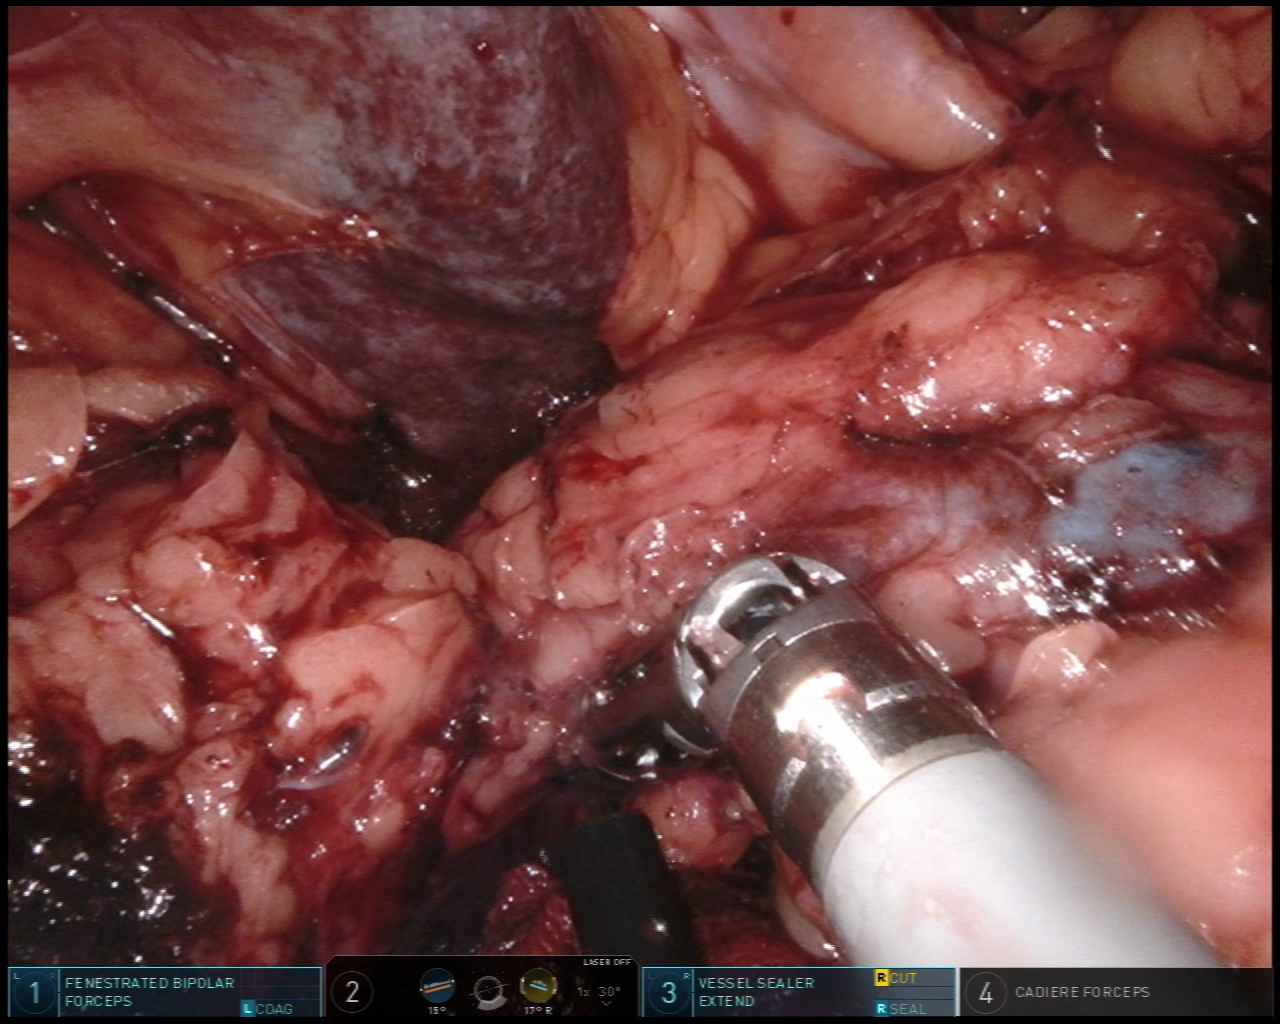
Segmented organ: spleen
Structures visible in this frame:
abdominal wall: no
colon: yes
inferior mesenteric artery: no
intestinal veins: no
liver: no
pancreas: no
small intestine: no
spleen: yes
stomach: no
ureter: no
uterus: no
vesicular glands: no